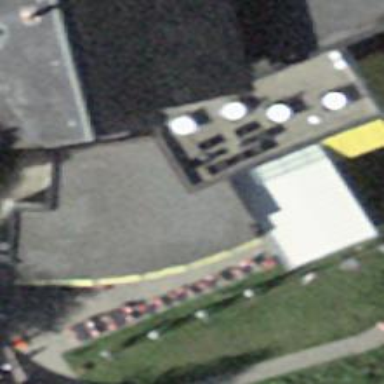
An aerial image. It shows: Restaurant.